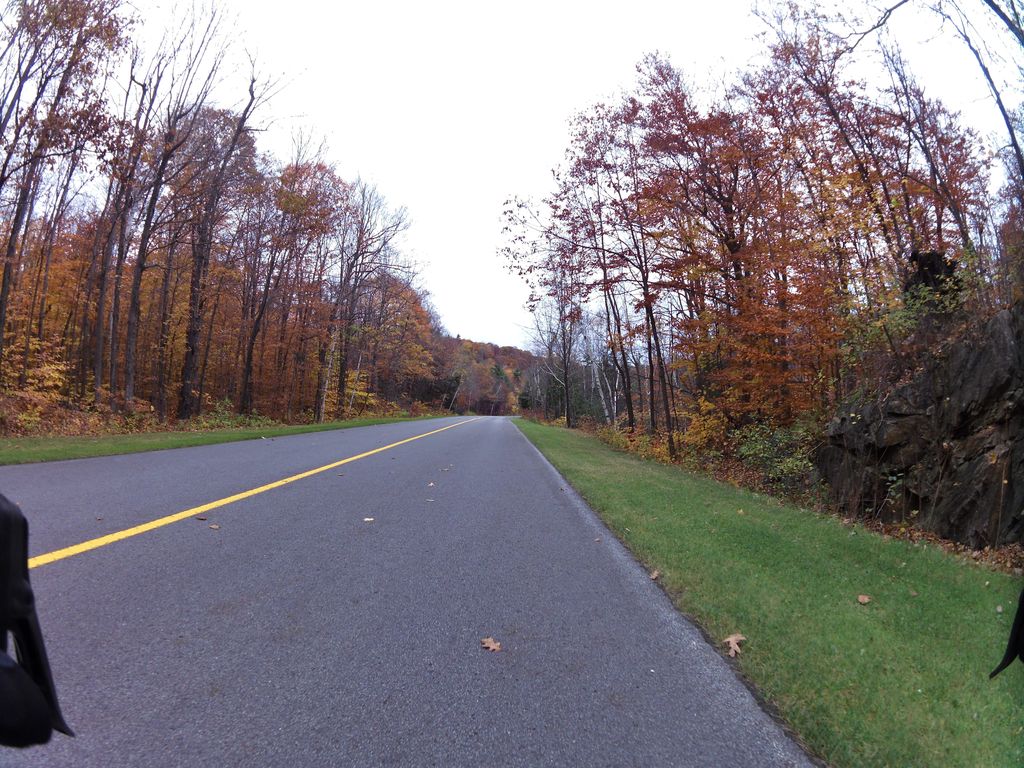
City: ottawa-gatineau